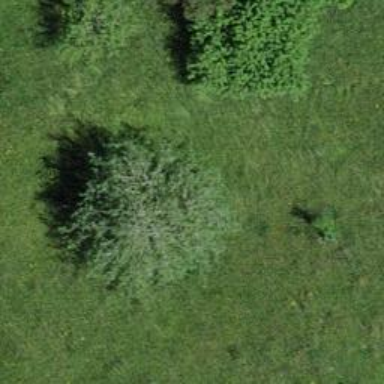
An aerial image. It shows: Agricultural area with deciduous broadleaved trees.